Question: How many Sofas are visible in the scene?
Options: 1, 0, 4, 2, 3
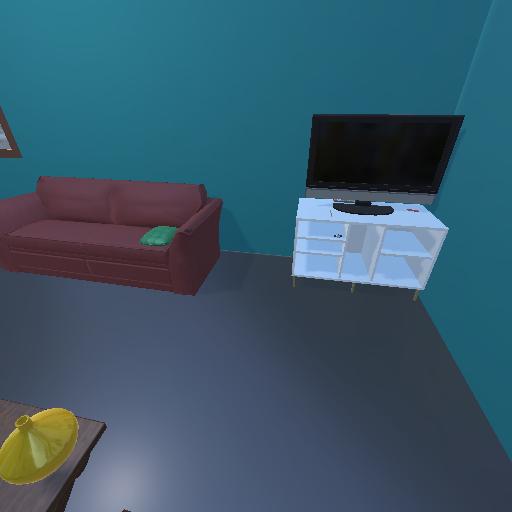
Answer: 1